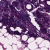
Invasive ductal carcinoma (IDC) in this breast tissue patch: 1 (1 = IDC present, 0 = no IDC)